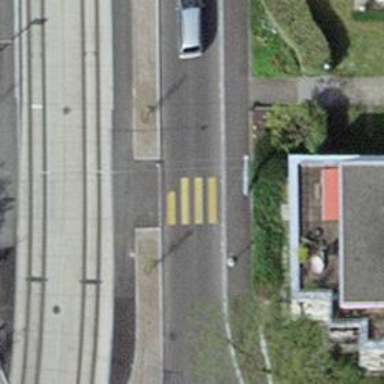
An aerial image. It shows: Uncontrolled zebra crossing on the road.